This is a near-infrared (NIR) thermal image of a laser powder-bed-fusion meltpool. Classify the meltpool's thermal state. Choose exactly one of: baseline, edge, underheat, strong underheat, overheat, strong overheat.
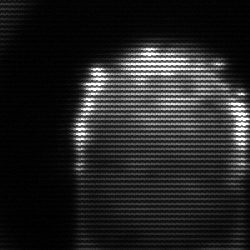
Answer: baseline